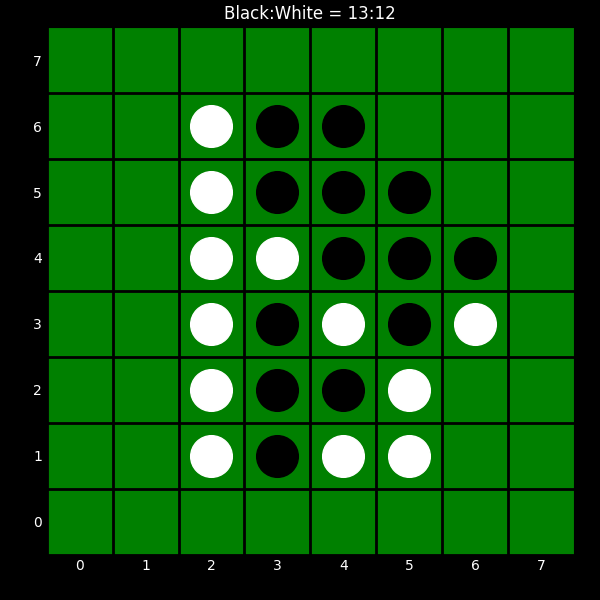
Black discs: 13
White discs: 12